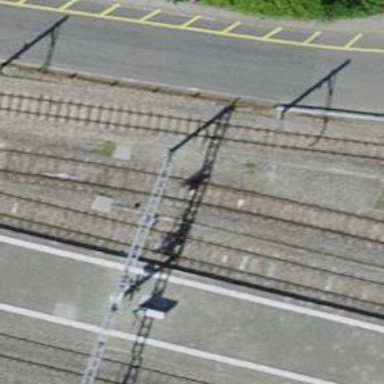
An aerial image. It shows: Railway signal.